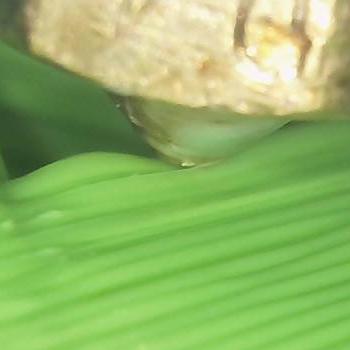
Flow rate: 252%